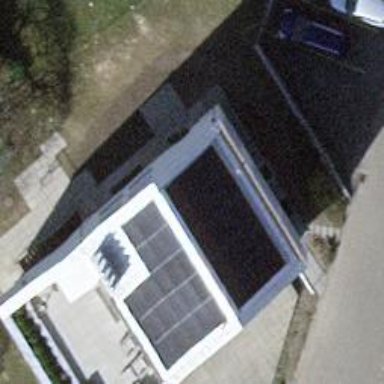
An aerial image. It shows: Solar power generator using photovoltaic panels.